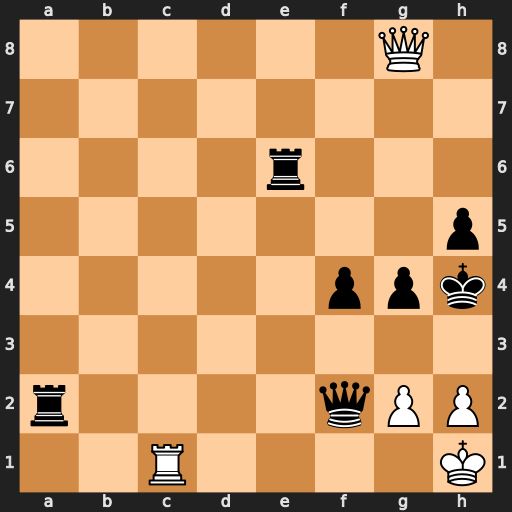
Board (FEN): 6Q1/8/4r3/7p/5ppk/8/r4qPP/2R4K
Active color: w
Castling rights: -
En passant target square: -
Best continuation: Qd8+ Rf6 Qxf6#